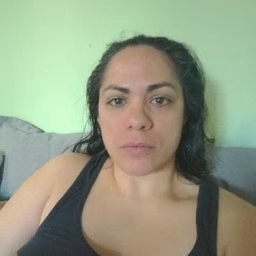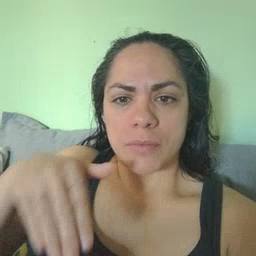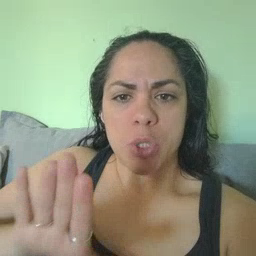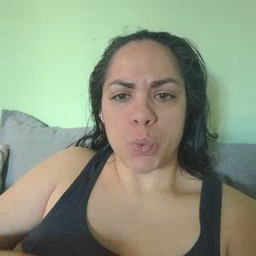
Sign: into